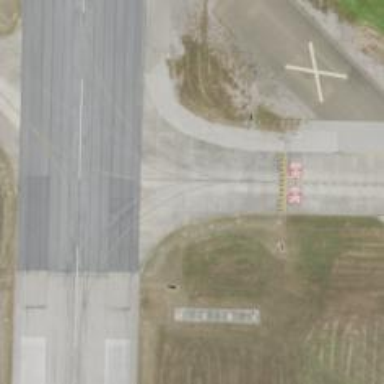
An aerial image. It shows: View of taxiway at the airport.